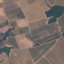
Label: PermanentCrop